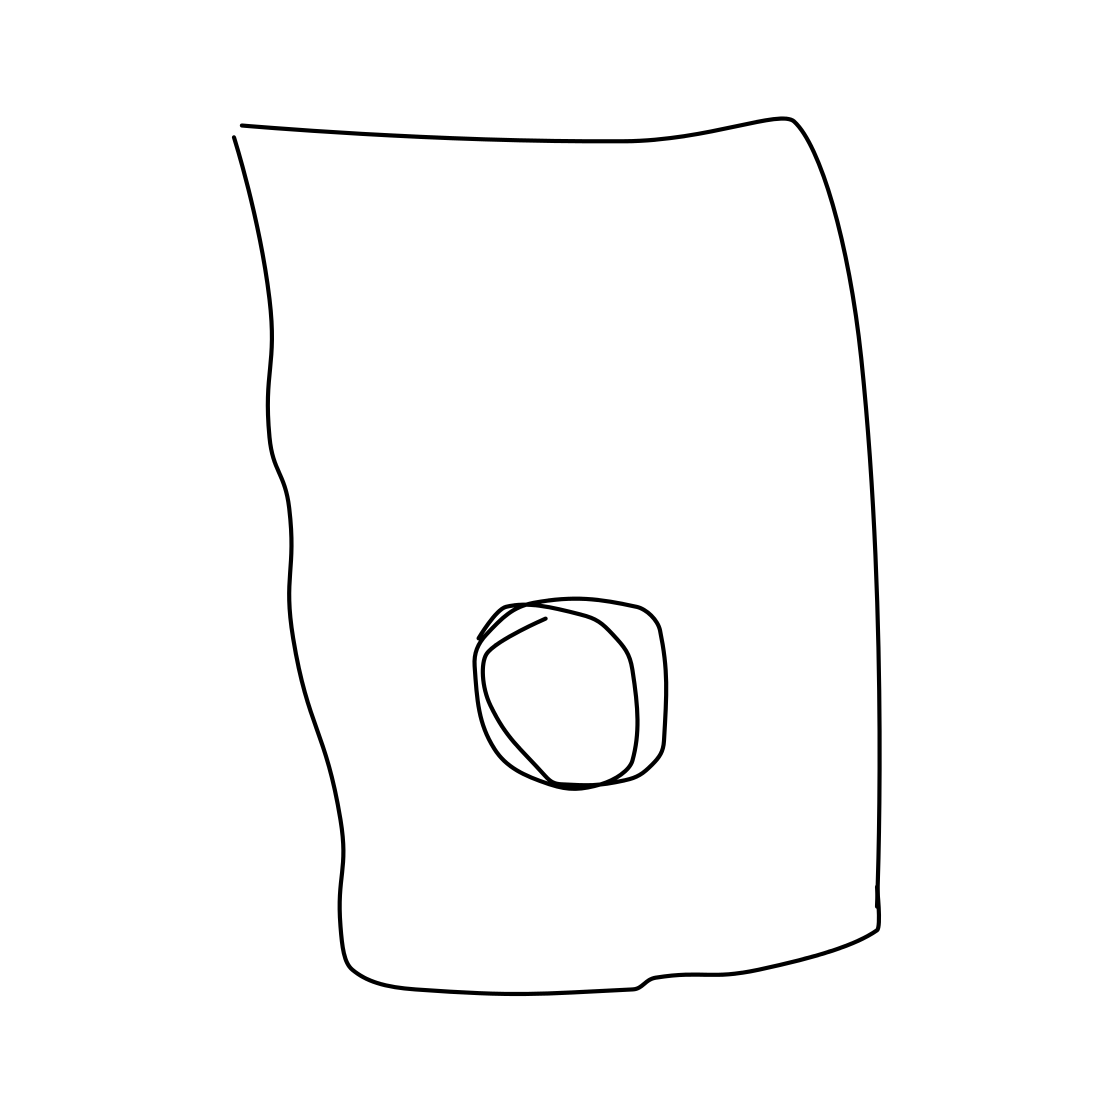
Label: ipod